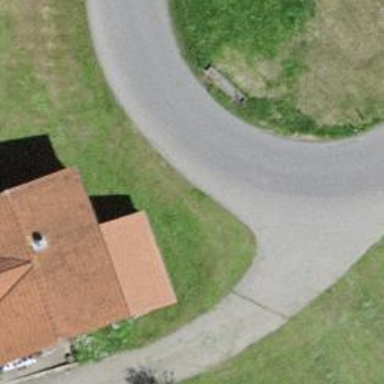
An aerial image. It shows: Unclassified road with paved surface.